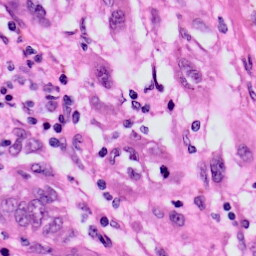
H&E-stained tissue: Skin